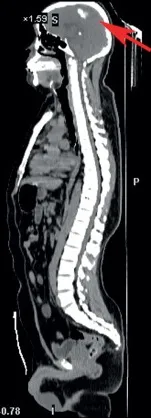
Upper half of body CT, head CT, and X-ray images of the both hands of the patient. (A, B) Upper half of body CT and head CT scans, respectively. Red arrows both indicate calcification of cerebral falx.
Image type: radiology (ct)